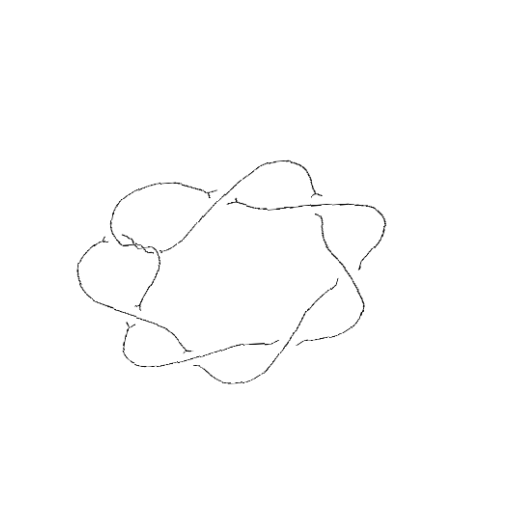
Crossing number: 10